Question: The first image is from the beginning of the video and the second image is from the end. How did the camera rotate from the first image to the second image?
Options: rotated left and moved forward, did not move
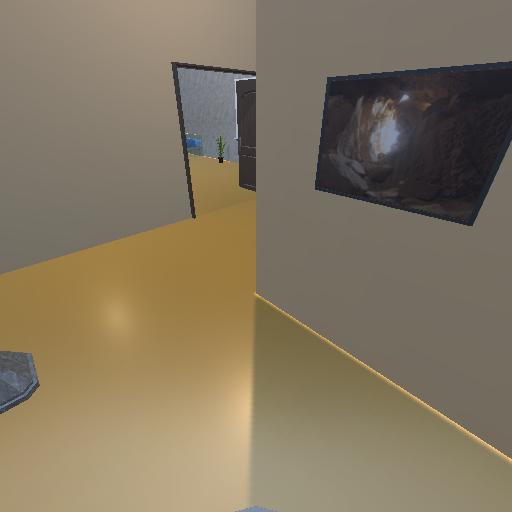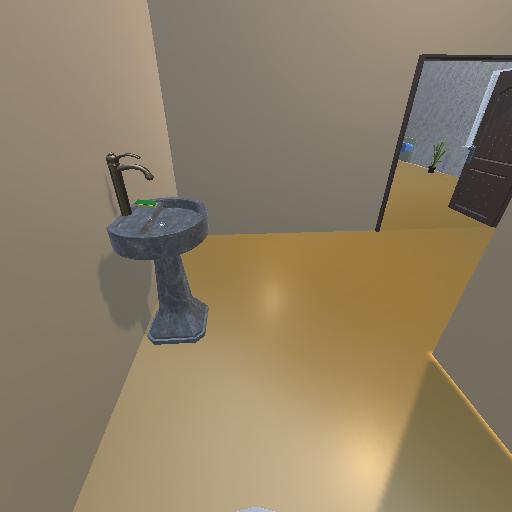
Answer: rotated left and moved forward